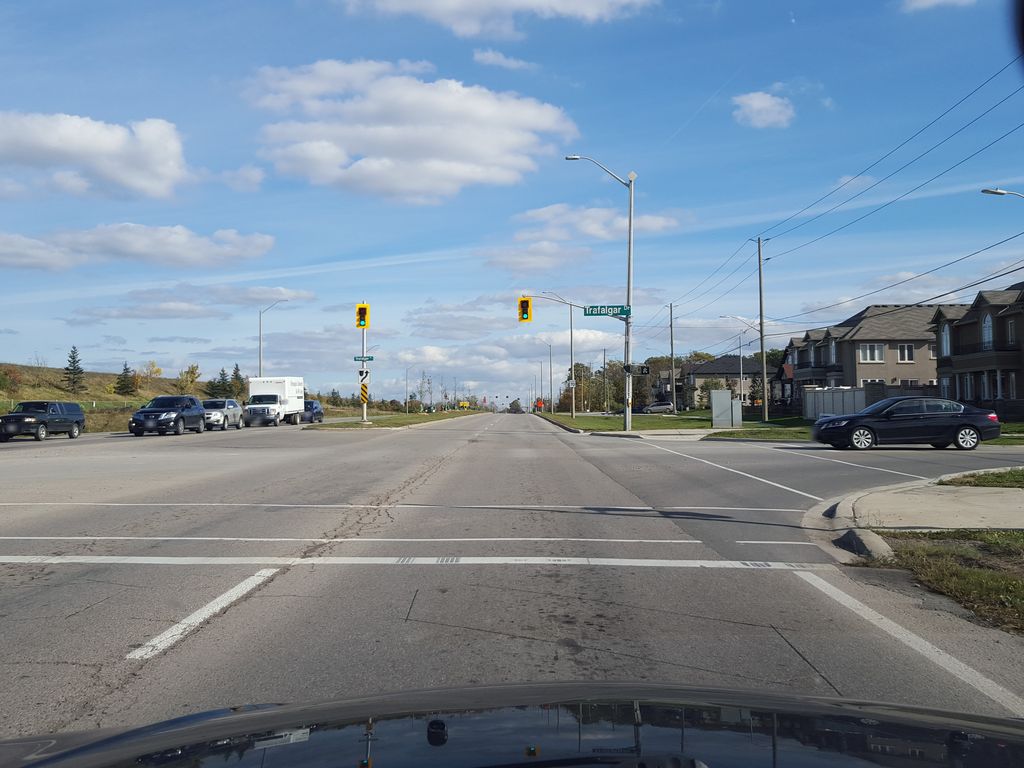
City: hamilton